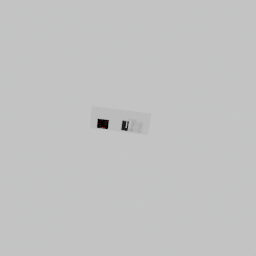
Label: appliances